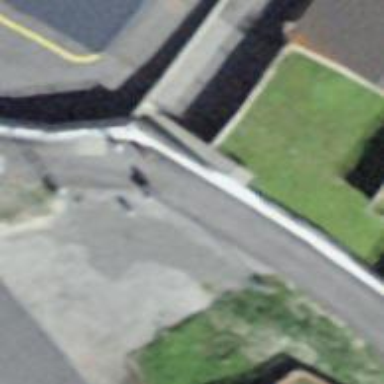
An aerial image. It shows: Pedestrian path with asphalt surface.